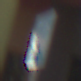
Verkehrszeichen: Kraftfahrstrasse
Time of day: MorningAfternoon
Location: Outdoor (Special)
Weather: PartlyCloudy
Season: NotSpecified
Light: Natural